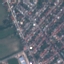
Land use / land cover class: Residential